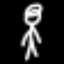
Label: angel